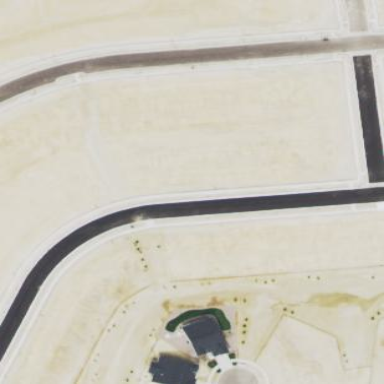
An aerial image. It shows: Residential area composed of single-family homes.